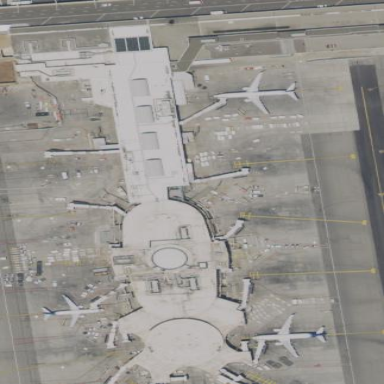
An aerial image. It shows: Terminal building at airport.